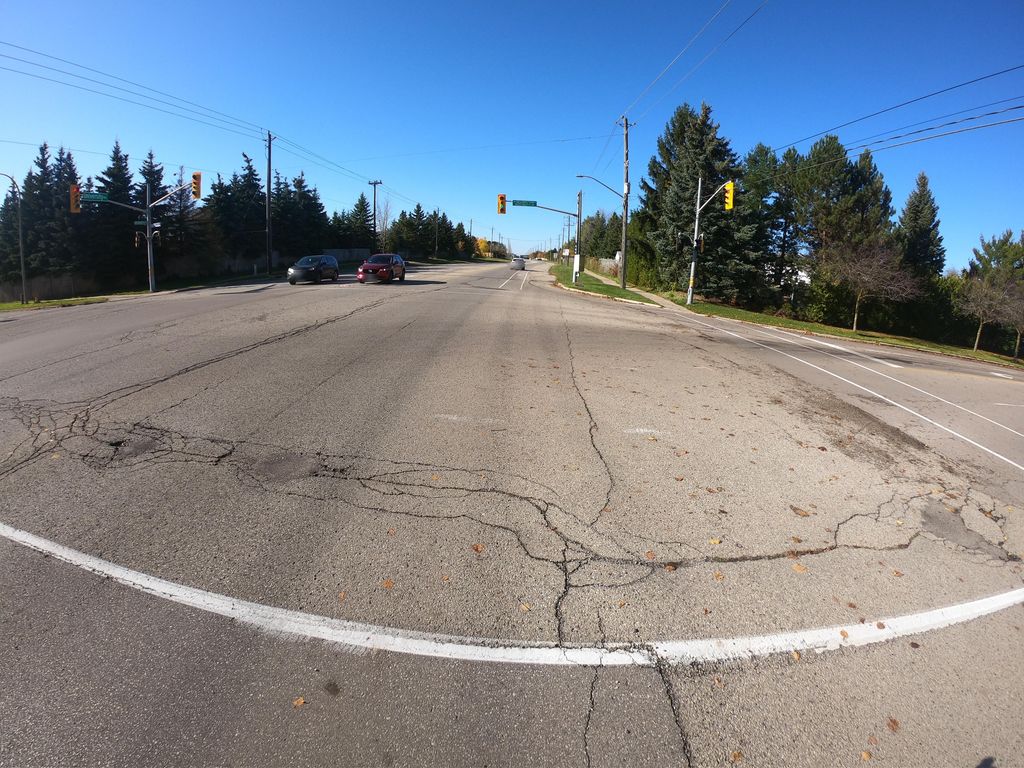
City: kitchener-waterloo